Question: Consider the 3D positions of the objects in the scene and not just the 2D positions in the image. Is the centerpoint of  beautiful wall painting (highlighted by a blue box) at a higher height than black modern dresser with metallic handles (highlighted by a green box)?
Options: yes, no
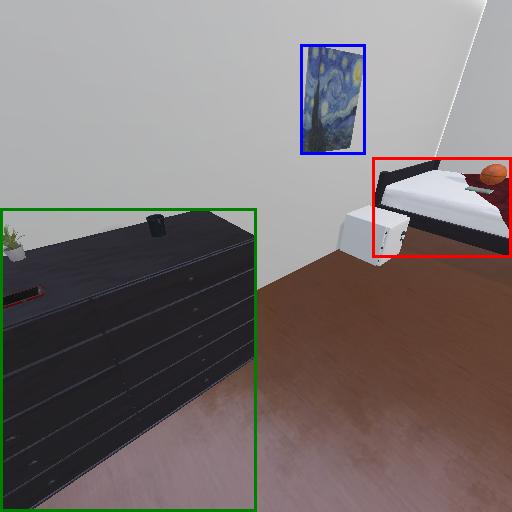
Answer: yes